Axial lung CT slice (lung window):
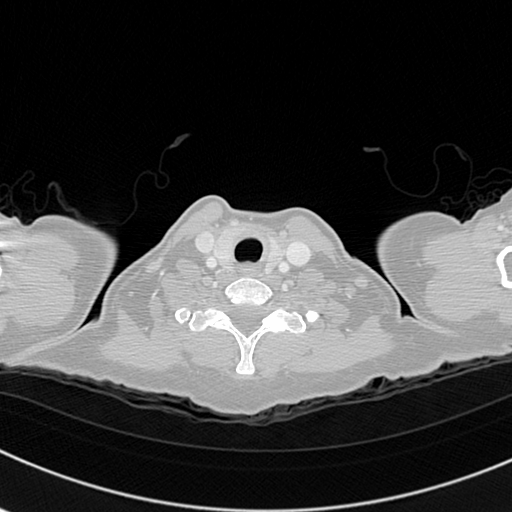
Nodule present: no